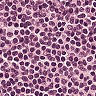
Metastatic tissue present: no